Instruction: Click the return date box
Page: home
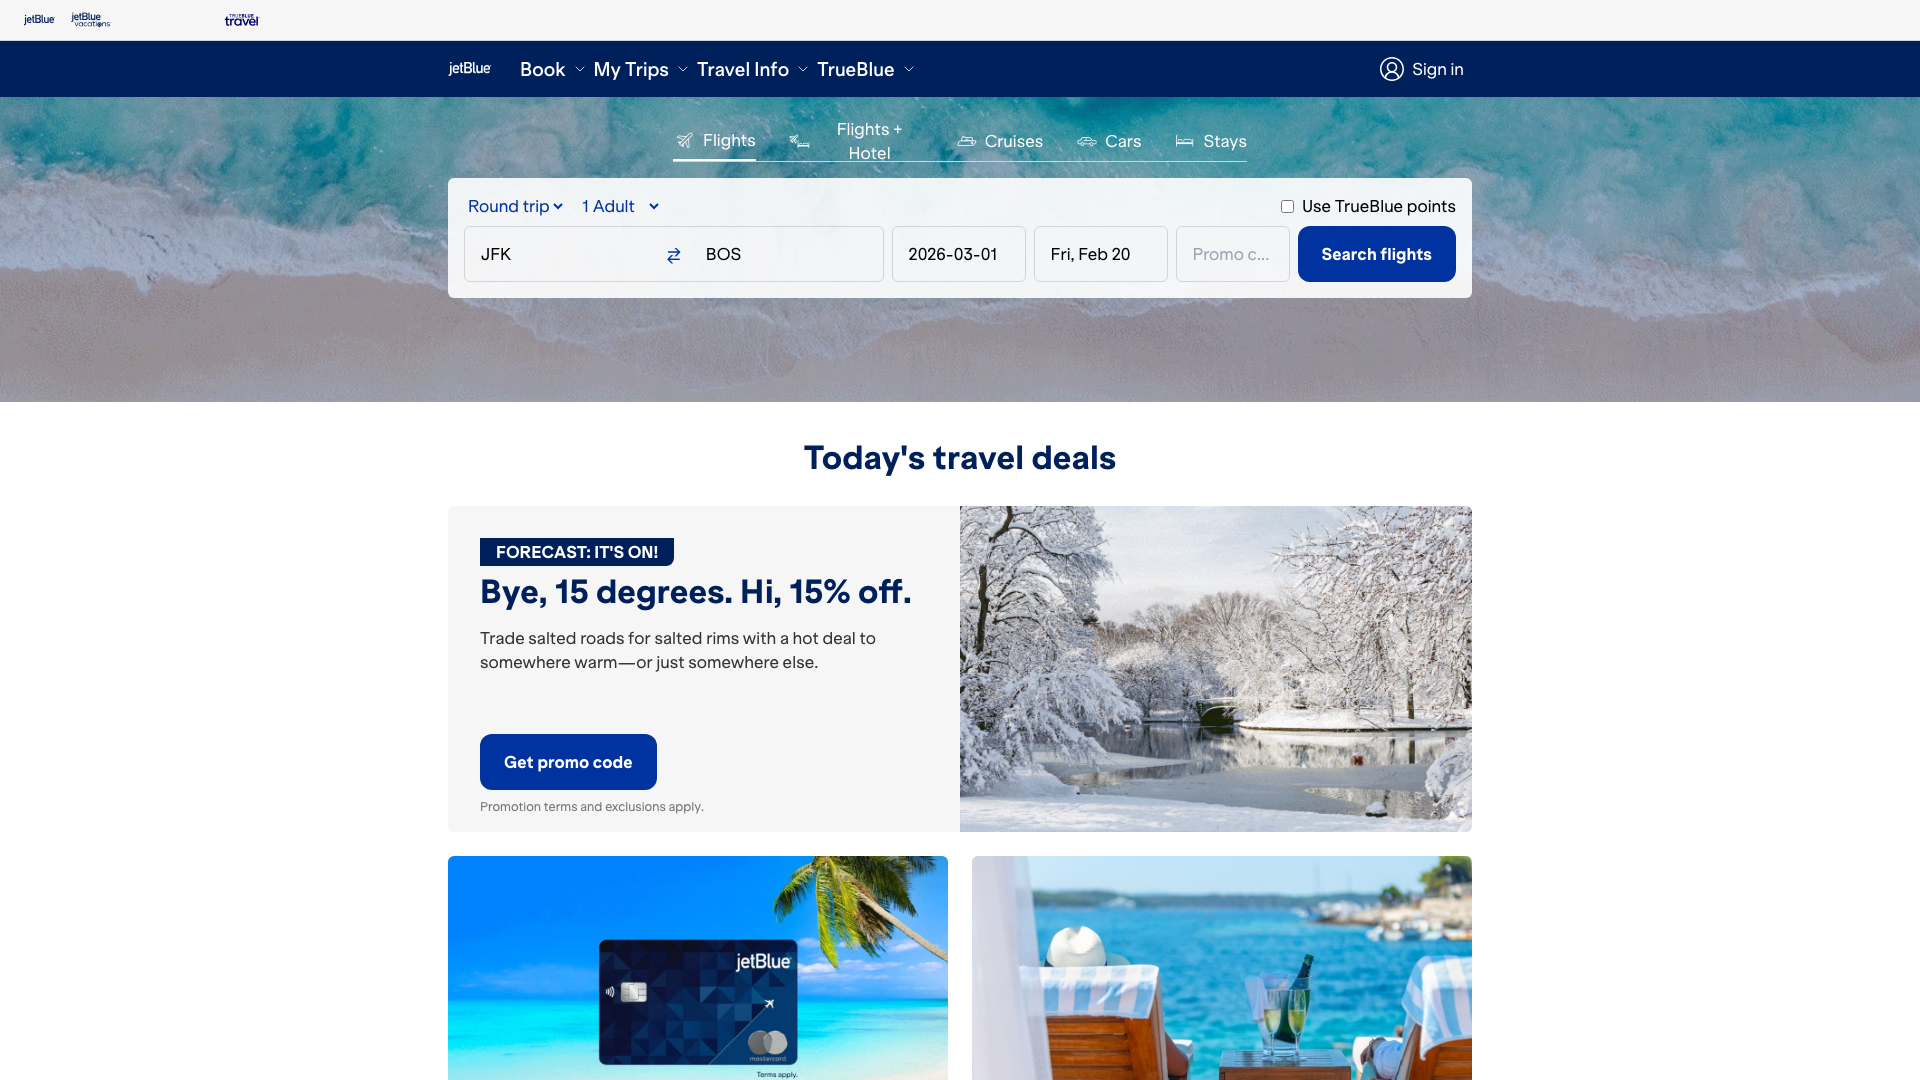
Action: click